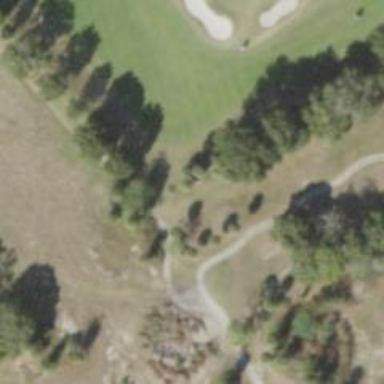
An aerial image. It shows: Golf cartpath that is also road path.